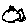
Label: fish